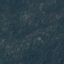
Land use / land cover: Forest